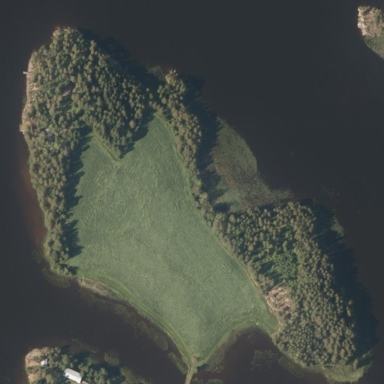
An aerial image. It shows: Image showing island.